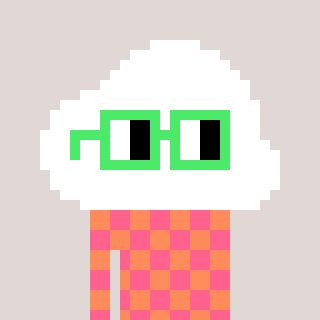
a pixel art character with square light green glasses, a cloud-shaped head and a peachy-colored body on a warm background